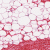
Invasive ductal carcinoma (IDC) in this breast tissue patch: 0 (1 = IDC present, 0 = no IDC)